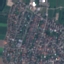
Land use / land cover class: Residential